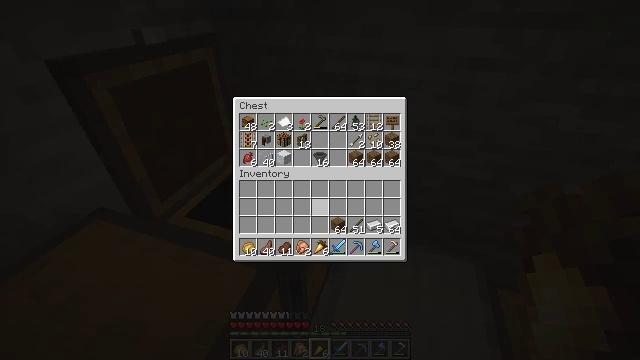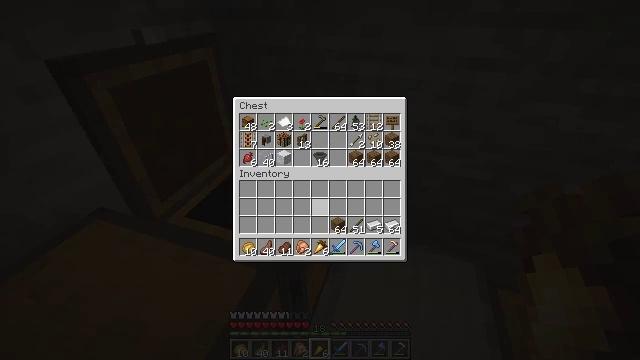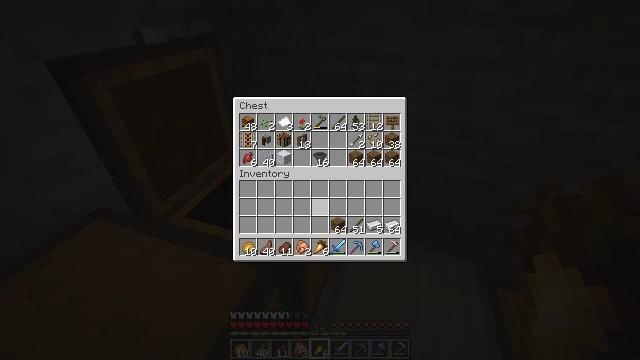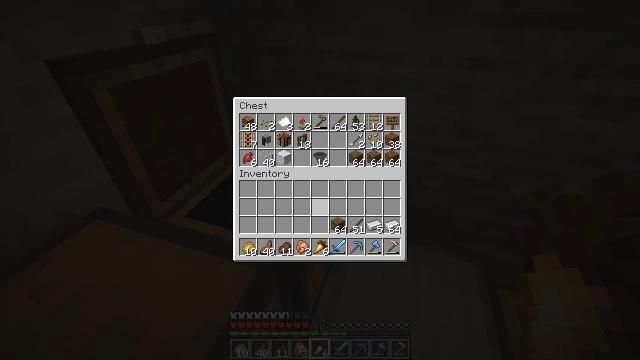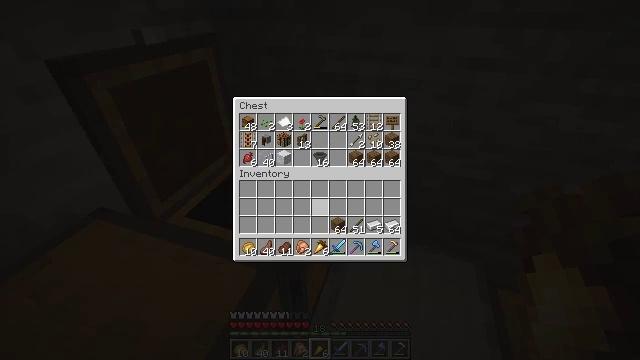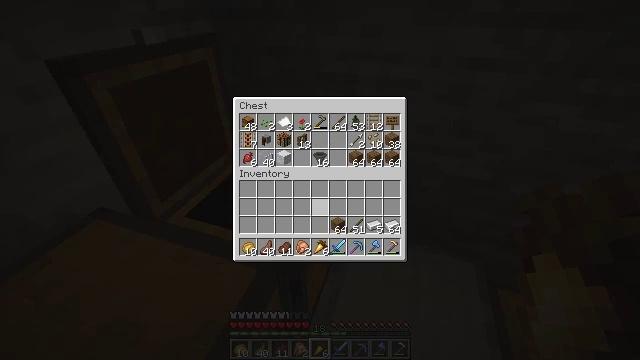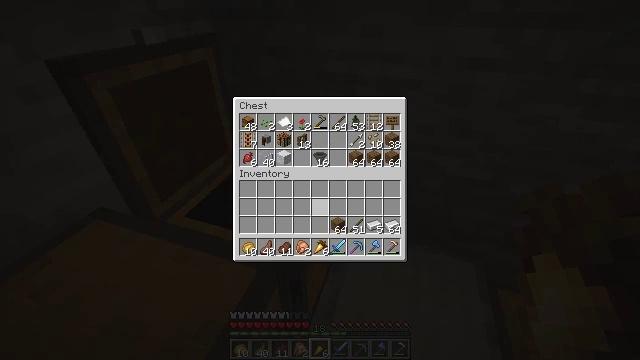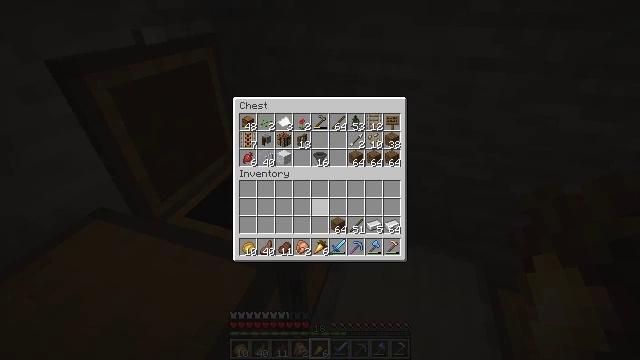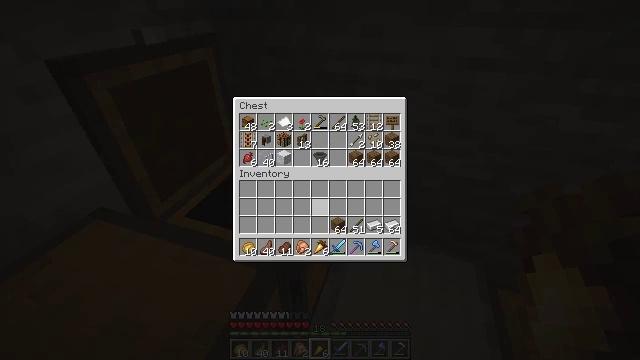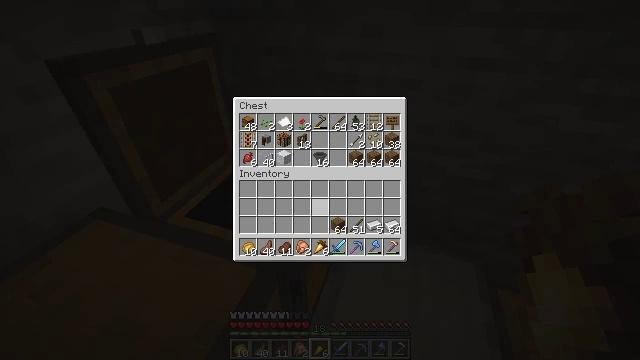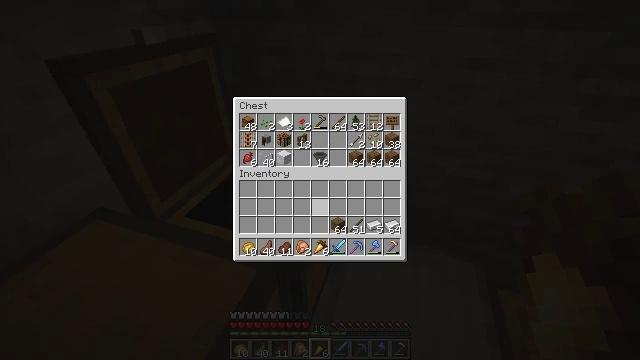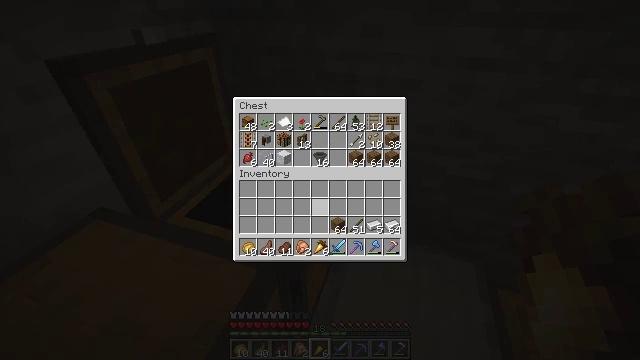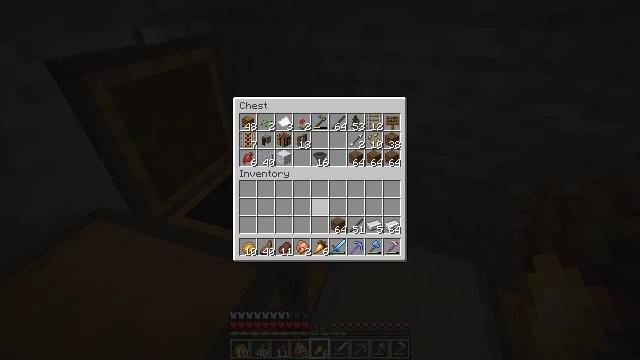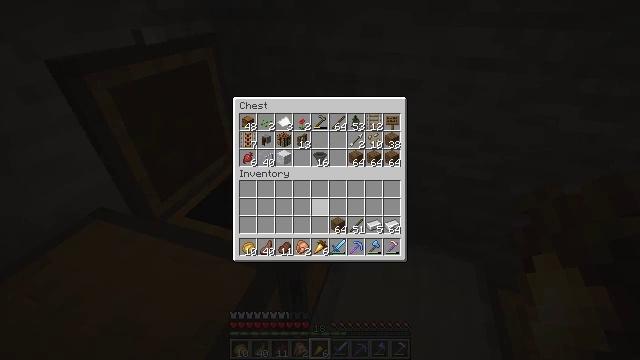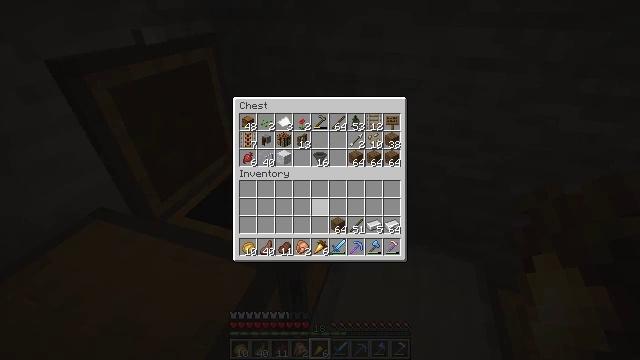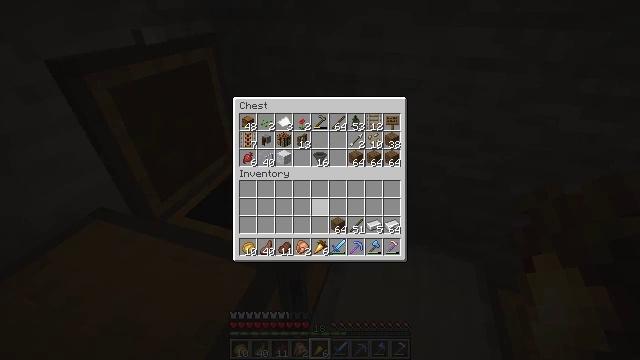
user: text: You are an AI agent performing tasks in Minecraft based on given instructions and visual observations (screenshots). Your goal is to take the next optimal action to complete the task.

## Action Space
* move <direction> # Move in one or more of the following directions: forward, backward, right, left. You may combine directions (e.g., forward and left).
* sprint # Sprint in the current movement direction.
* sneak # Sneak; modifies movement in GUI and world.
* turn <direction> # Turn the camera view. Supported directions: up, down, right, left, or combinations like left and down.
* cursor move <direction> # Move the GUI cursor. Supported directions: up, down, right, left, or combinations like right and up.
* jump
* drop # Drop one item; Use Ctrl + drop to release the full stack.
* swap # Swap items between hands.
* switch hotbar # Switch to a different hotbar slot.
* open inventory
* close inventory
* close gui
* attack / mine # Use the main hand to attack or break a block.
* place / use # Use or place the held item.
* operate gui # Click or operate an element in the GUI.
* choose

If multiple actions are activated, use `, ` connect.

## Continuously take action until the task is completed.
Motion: motion action
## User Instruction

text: Craft a tripwire hook with iron ingot, a stick, and a wooden plank.
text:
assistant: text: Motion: no_op
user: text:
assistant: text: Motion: no_op
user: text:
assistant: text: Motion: no_op
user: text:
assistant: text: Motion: no_op
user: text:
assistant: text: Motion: no_op
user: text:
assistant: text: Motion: no_op
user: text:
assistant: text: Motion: no_op
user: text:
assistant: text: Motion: no_op
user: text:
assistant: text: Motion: no_op
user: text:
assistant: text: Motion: no_op
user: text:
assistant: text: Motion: no_op
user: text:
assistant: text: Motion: no_op
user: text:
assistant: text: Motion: no_op
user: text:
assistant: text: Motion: no_op
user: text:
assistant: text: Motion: no_op
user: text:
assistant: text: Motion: no_op
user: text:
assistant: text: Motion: no_op
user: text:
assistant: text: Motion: no_op
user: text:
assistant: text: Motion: no_op
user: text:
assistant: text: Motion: no_op
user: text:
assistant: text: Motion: no_op
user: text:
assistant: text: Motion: no_op
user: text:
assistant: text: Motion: no_op
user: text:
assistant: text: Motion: no_op
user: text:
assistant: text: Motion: no_op
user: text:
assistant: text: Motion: no_op
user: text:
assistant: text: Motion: no_op
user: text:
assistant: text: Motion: no_op
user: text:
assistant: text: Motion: no_op
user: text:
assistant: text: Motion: no_op